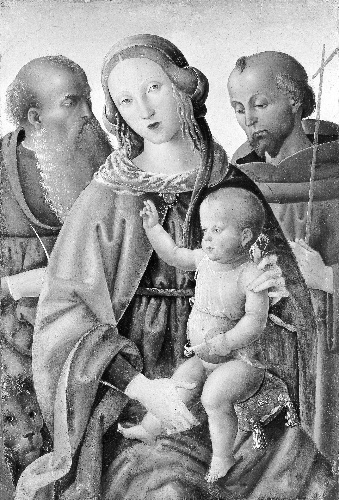
Title: Madonna and Child with Saints Jerome and Francis
Artist: Italian (Umbrian) Painter
Artist bio: ca. 1500
Object type: Painting
Classification: Paintings
Medium: Tempera on wood
Dimensions: Overall 24 5/8 x 16 3/4 in. (62.5 x 42.5 cm); painted surface 23 5/8 x 15 7/8 in. (60 x 40.3 cm)
Department: European Paintings
Credit line: The Friedsam Collection, Bequest of Michael Friedsam, 1931
Accession year: 1932
Repository: Metropolitan Museum of Art, New York, NY
Tags: Madonna and Child|Saint Francis|Saint Jerome|Lions